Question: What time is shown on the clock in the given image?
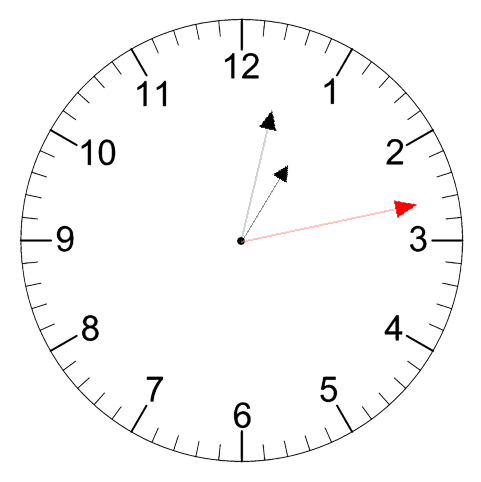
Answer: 01:02:13